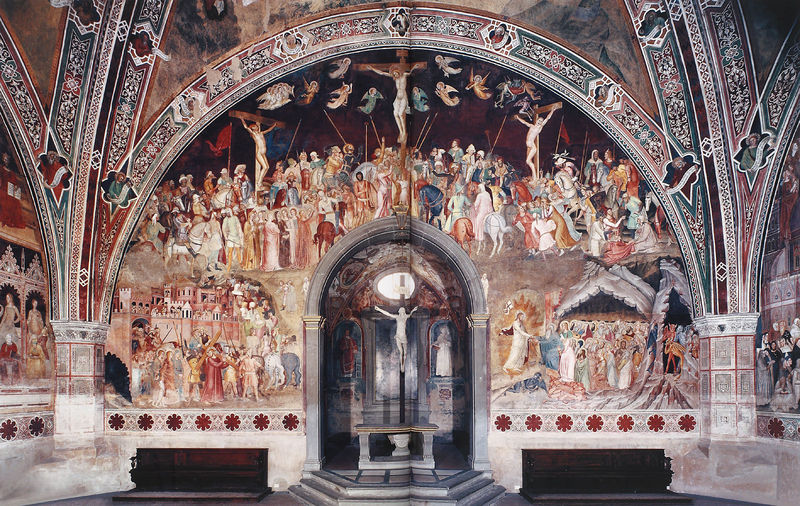
Titel: Spanische Kapelle (ehemaliger Kapitelsaal)
Künstler: Andrea di Bonaiuto
Standort: Florenz, S. Maria Novella, Spanische Kapelle (EU - I - Toskana)
Schlagwörter: gemälde, gott, blumen, bunt, fenster, pfeiler, säule, säulen, innenraum, kirche, figur, borte, pferde, engel, bogen, bank, figuren, rundbogen, querformat, treppe, treppen, ornamente, wandgemälde, wandmalerei, stufe, stufen, foto, fotografie, nische, kreuz, religion, altar, bänke, christus, jesus, kreuzigung, eckpfeiler, fresken, kapelle, kruzifix, heilige, fresko, fresco, katholisch, stufeb, golgatha, foguren, golgata, oenament, kirche bänke altar